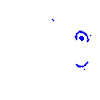
Particle: electron